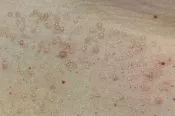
A, Grouped vesicles primarily on the central abdomen.
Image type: medical_photograph (skin_photograph)